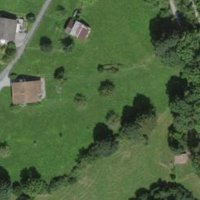
EUNIS habitat code: 55
Species observed at this site:
Buteo buteo